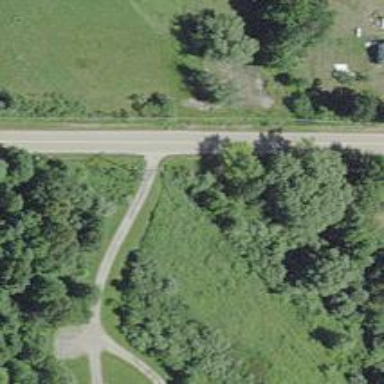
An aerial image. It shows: Tertiary road.